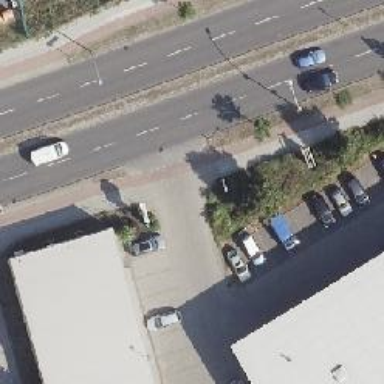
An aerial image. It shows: Cycleway with kerb separator on the left side of the road.